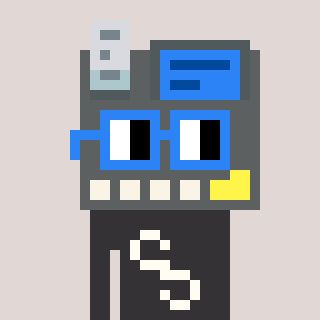
a pixel art character with square blue glasses, a cash register-shaped head and a grayscale-colored body on a warm background